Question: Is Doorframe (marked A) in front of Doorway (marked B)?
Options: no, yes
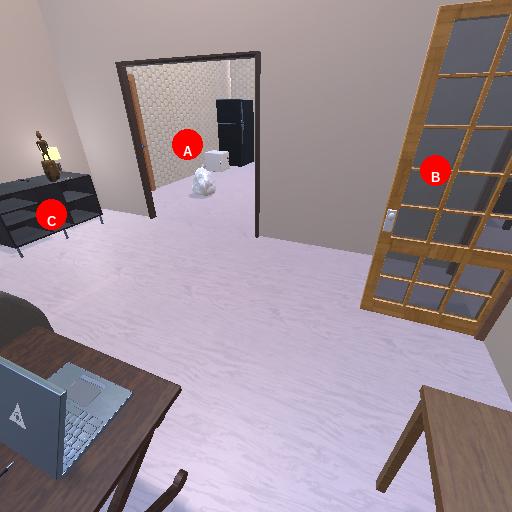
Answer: no